Question: Is there an optimized way to get the convex hull, if I know my points are always arranged into two rectangles?
I programmed the classic convex hull algorithm (just by enumerating all points), but since I have a bunch of pairs of rectangles I was wandering if there might be a more efficient way to do it for this special case.
This is what I am talking about, to clarify:

I tried sorting the points in various ways, but I just cannot find a general rule to optimize it. Is the basic convex hull algorithm the most efficient way to do this case also?
To clarify my final goal, I have ~100 rectangles already grouped into pairs of two, and thousands of points for which I have to check whether they lie within each of these convex hulls, in real time. Now that I've given some thought to it, I guess the convex hull part won't be the bottleneck in the entire operation (but there is still ~100 of them, and I am aiming for realtime 60fps processing), so I might as well use a plain ol' algorithm as @BartKiers suggested and then get back to this after profiling.
I will leave the question open for a while, perhaps someone has an idea for an optimization which might be useful anyway.
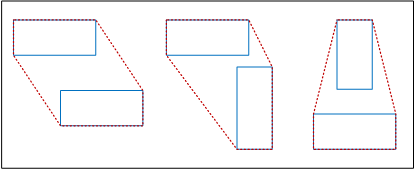
Answer: If I am right, you can enumerate all relevant configurations by noting that if the left side of a rectangle is more to the left than the left side of the other, then its two left vertices are on the convex hull.
With the same reasoning in the four cardinal directions, there are 16 distinct cases that you can hard-code.
##
Another way to look at it is to observe that the convex hull is the tightest bounding box of the two rectangles, with 0, 2 or 4 corners "cut off". Finding the bounding box is trivial, and you decide if a corner is to be cut when it does not belong to any of the rectangles.
You easily derive a point inclusion test from this rule. If you already have a bounding box test, it suffices to add the corner tests.